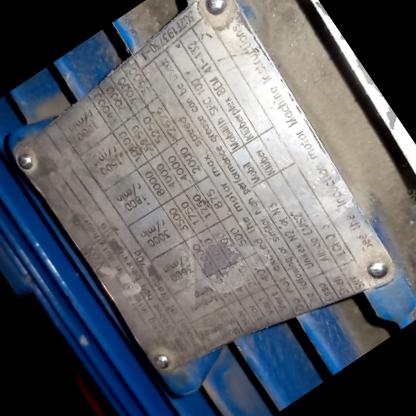
Klasa: tabliczka-znamionowa